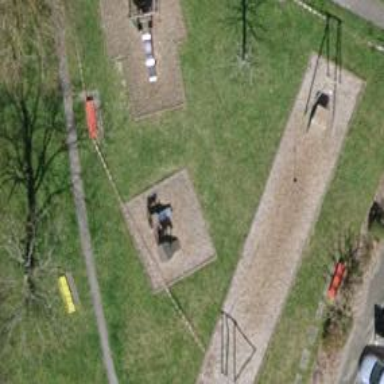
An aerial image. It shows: Playground with playhouse.